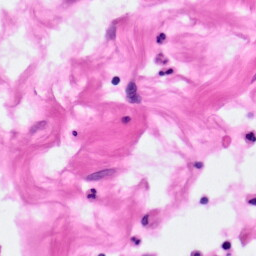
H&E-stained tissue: Pancreatic